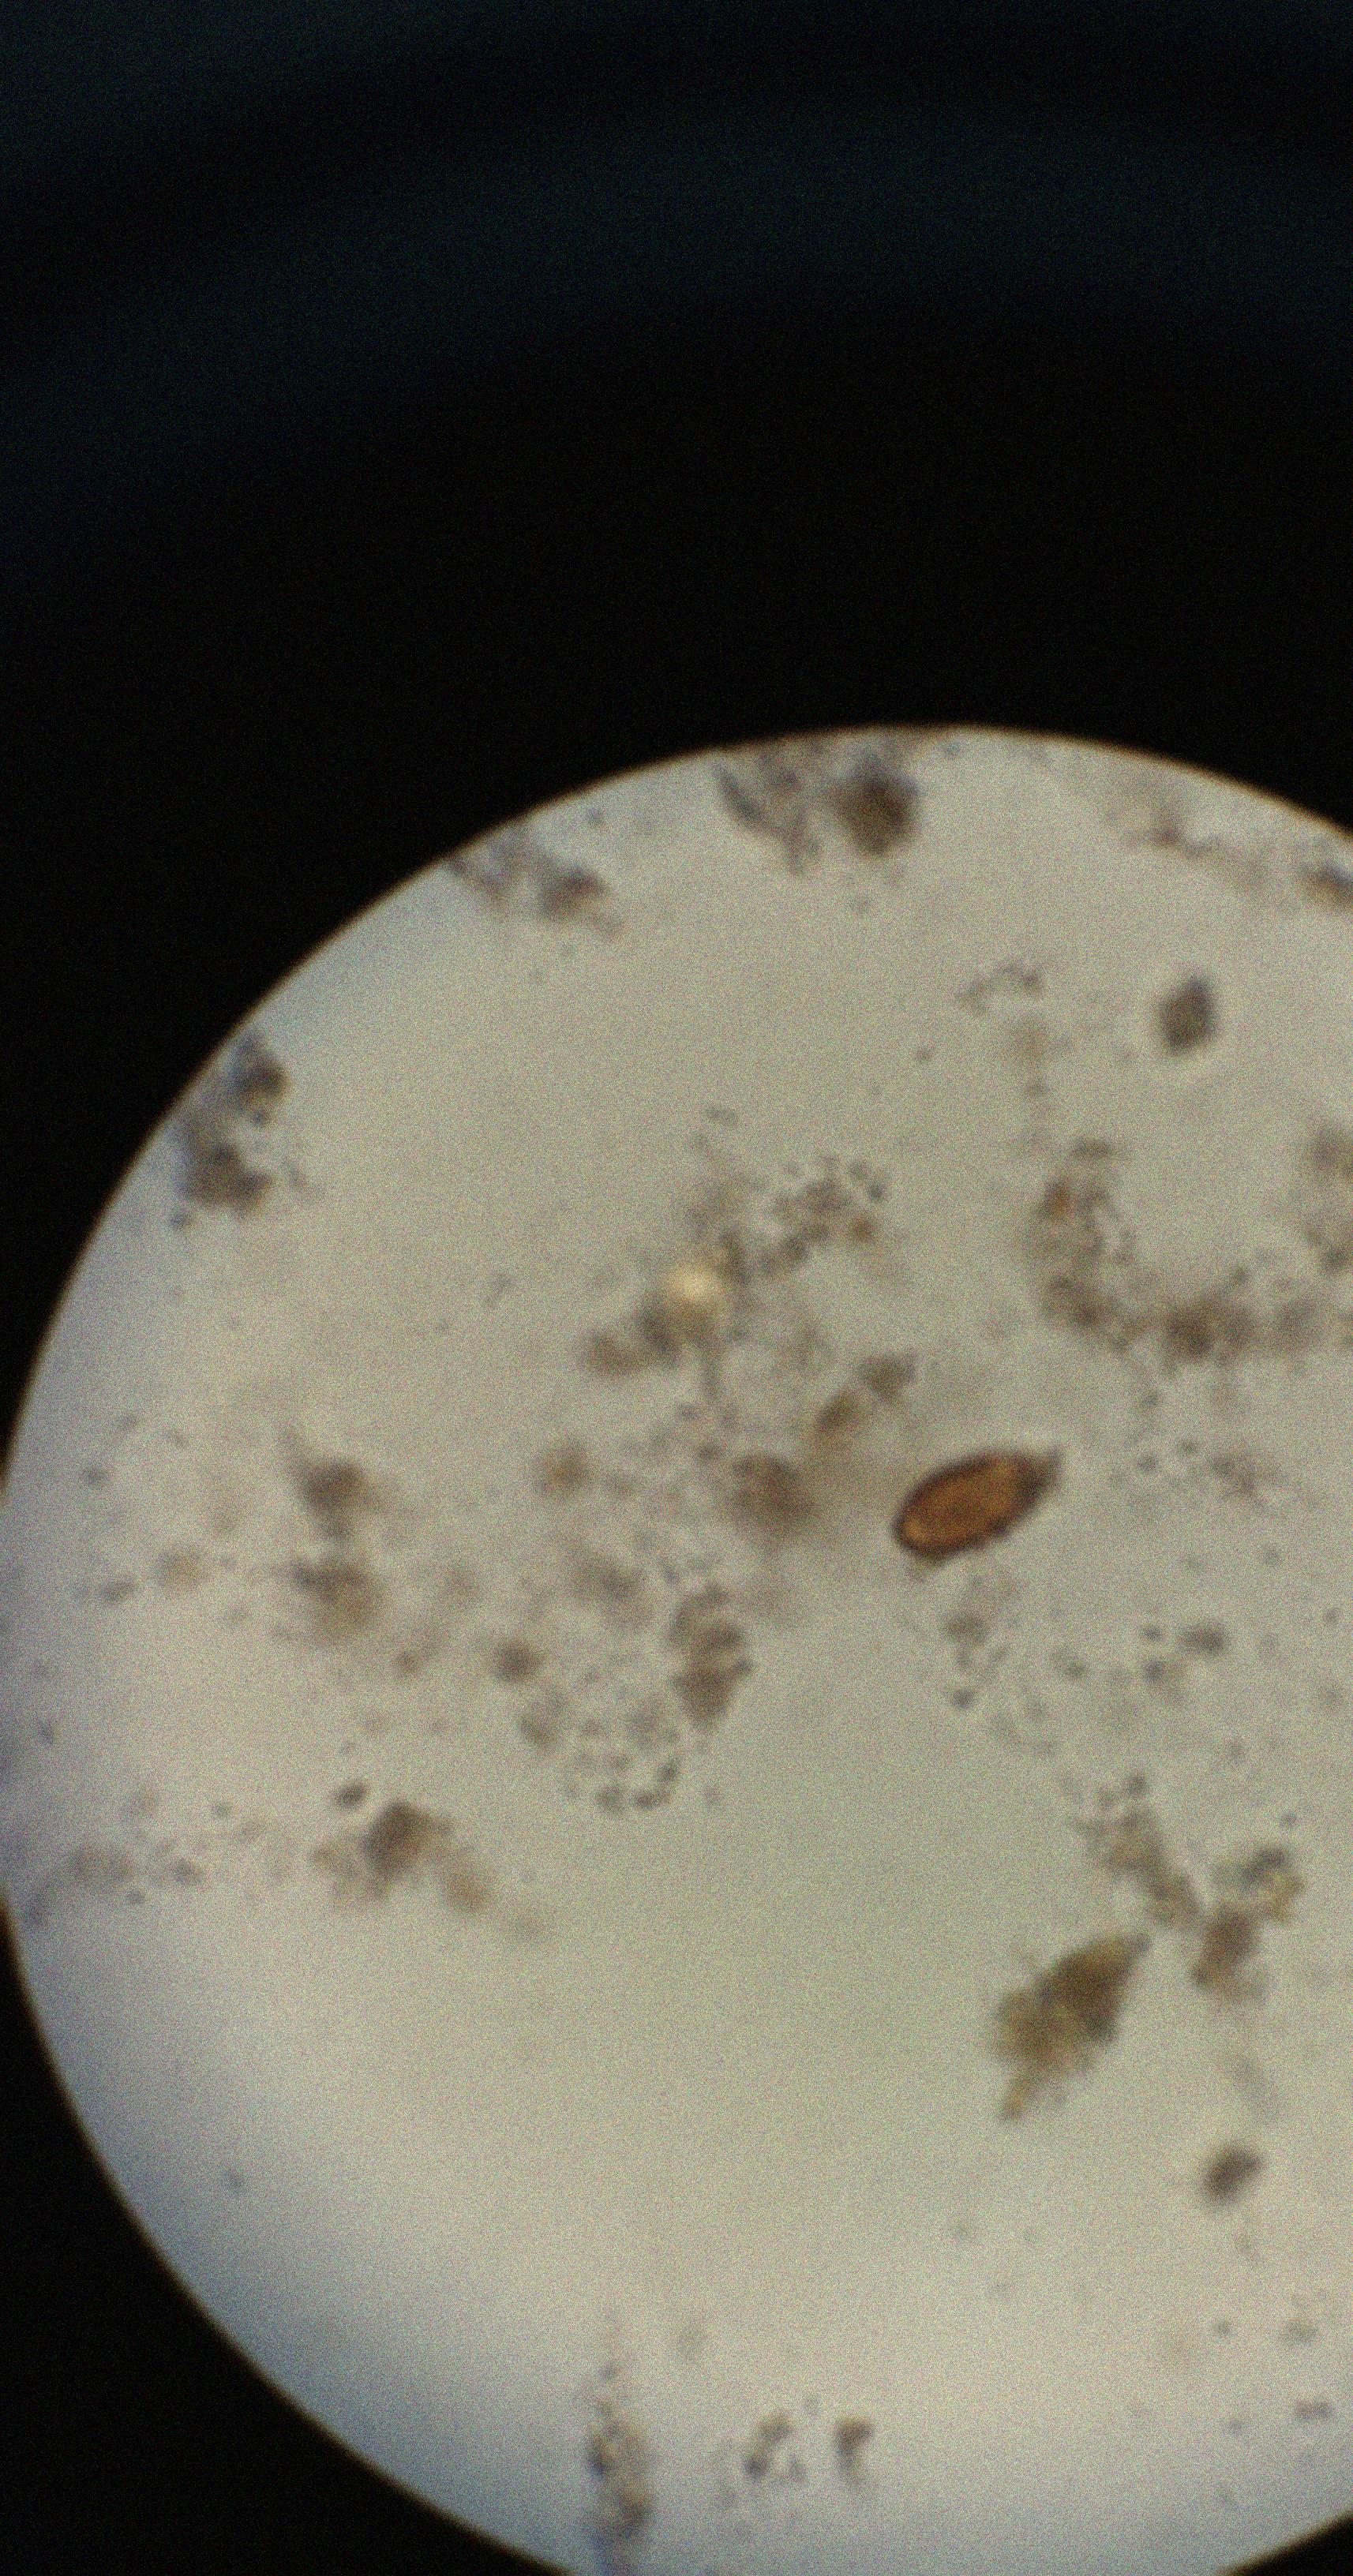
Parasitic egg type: Trichuris trichiura